На потолке комнаты высотой $L=3.0~м$ расположен плоский матовый светильник, имеющий форму прямоугольника размерами $c \times b$. Под светильником на высоте $h$ над полом горизонтально расположили непрозрачную квадратную пластинку со стороной $a=10~см$ (см. рисунок ниже).  На рисунке ниже схематически изображен вид тени, отбрасываемой пластинкой на пол комнаты: тень состоит из темного прямоугольника, окруженного другим более светлым прямоугольником, причем при приближении к краям этого внешнего прямоугольника тень светлеет. Цена деления шкал на этом рисунке $1.0~см$.
Определите размеры источника света $b$ и $c$, и высоту $h$ над полом, на которой расположена пластинка.
Укажите ориентацию источника света по отношению к тени, отбрасываемой пластинкой.
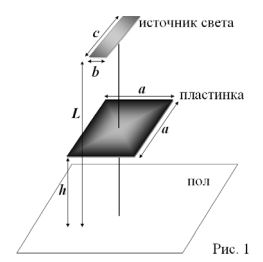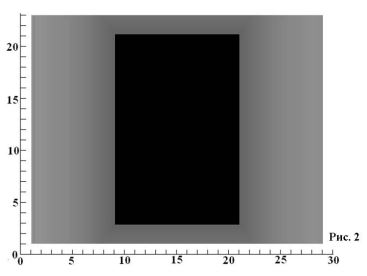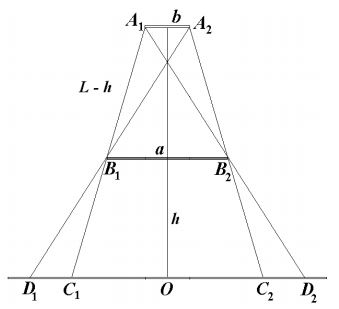
Определите размеры источника света $b$ и $c$, и высоту $h$ над полом, на которой расположена пластинка.
Решение: Описанная в условии задачи форма тени объясняется возникновением полной тени (темный прямоугольник) и полутени (внешний более светлый прямоугольник). На рисунке ниже показан ход крайних лучей, образующих тень $C_{1}C_{2}$ и полутень ($C_{1}D_{1}$ и $C_{2}D_{2}$) в сечении перпендикулярном одной из сторон источника. Обозначим ширину полной тени $C_{1}C_{2}$ — $x_{1}$, а ширину полутени $D_{1}D_{2}$ — $x_{2}$. Эти величины могут быть выражены через геометрические размеры источника и пластинки.  Из подобия треугольников $A_{2}B_{1}B_{2}$ и $A_{2}D_{1}C_{2}$ следует$$\frac{x_{1}+x_{2}}{2a}=\frac{L}{L-h}. \ (1)$$Из подобия треугольников $A_{1}A_{2}B_{2}$ и $B_{2}C_{2}D_{2}$$$\frac{x_{2}-x_{1}}{2b}=\frac{h}{L-h}=\frac{L}{L-h}-1.\ (2)$$По рисунку теней определяем требуемые размеры:$$x_{1}=12~см, x_{2}=28~см.$$С помощью формулы $(1)$ находим$$\frac{L}{L-h}=2.$$Отсюда находим $h=\frac{L}{2}=1.5~м$. Из формулы $(2)$ определяем один из поперечных размеров источника $b=8.0~см$. Аналогичные расчеты для перпендикулярного сечения дают следующие результаты:$$x_{1}=18~см, x_{2}=22~см.$$Откуда следует, что $c=2.0~см$. Из полученных результатов следует, что длинная сторона источника расположена горизонтально (если использовать рис. 2 из условия задачи).
Ответ: $$b=8.0~см.$$$$c=2.0~см.$$

Укажите ориентацию источника света по отношению к тени, отбрасываемой пластинкой.
Ответ: Длинная сторона источника расположена горизонтально (если использовать рис. 2 из условия задачи).
Темы:
T, Жаутыковские